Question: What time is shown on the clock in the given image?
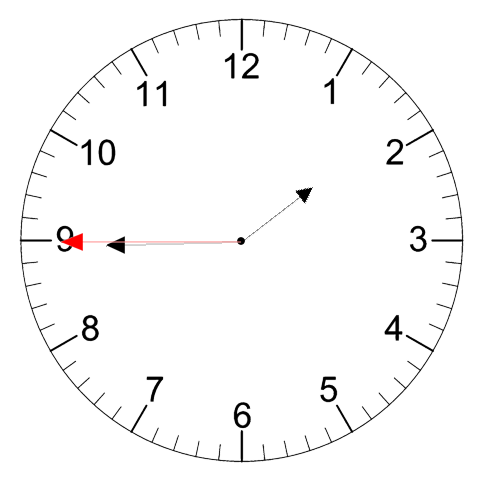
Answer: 01:44:45